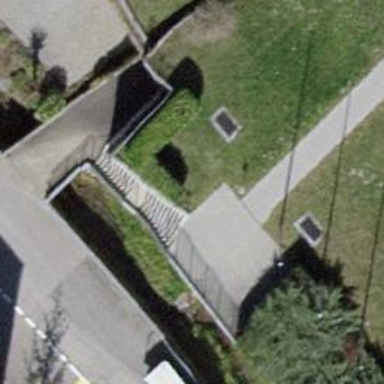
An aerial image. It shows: Set of steps on the road.